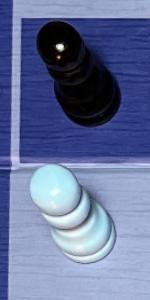
Label: Pawn_White